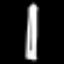
Label: pencil